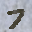
Label: 7